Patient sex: F
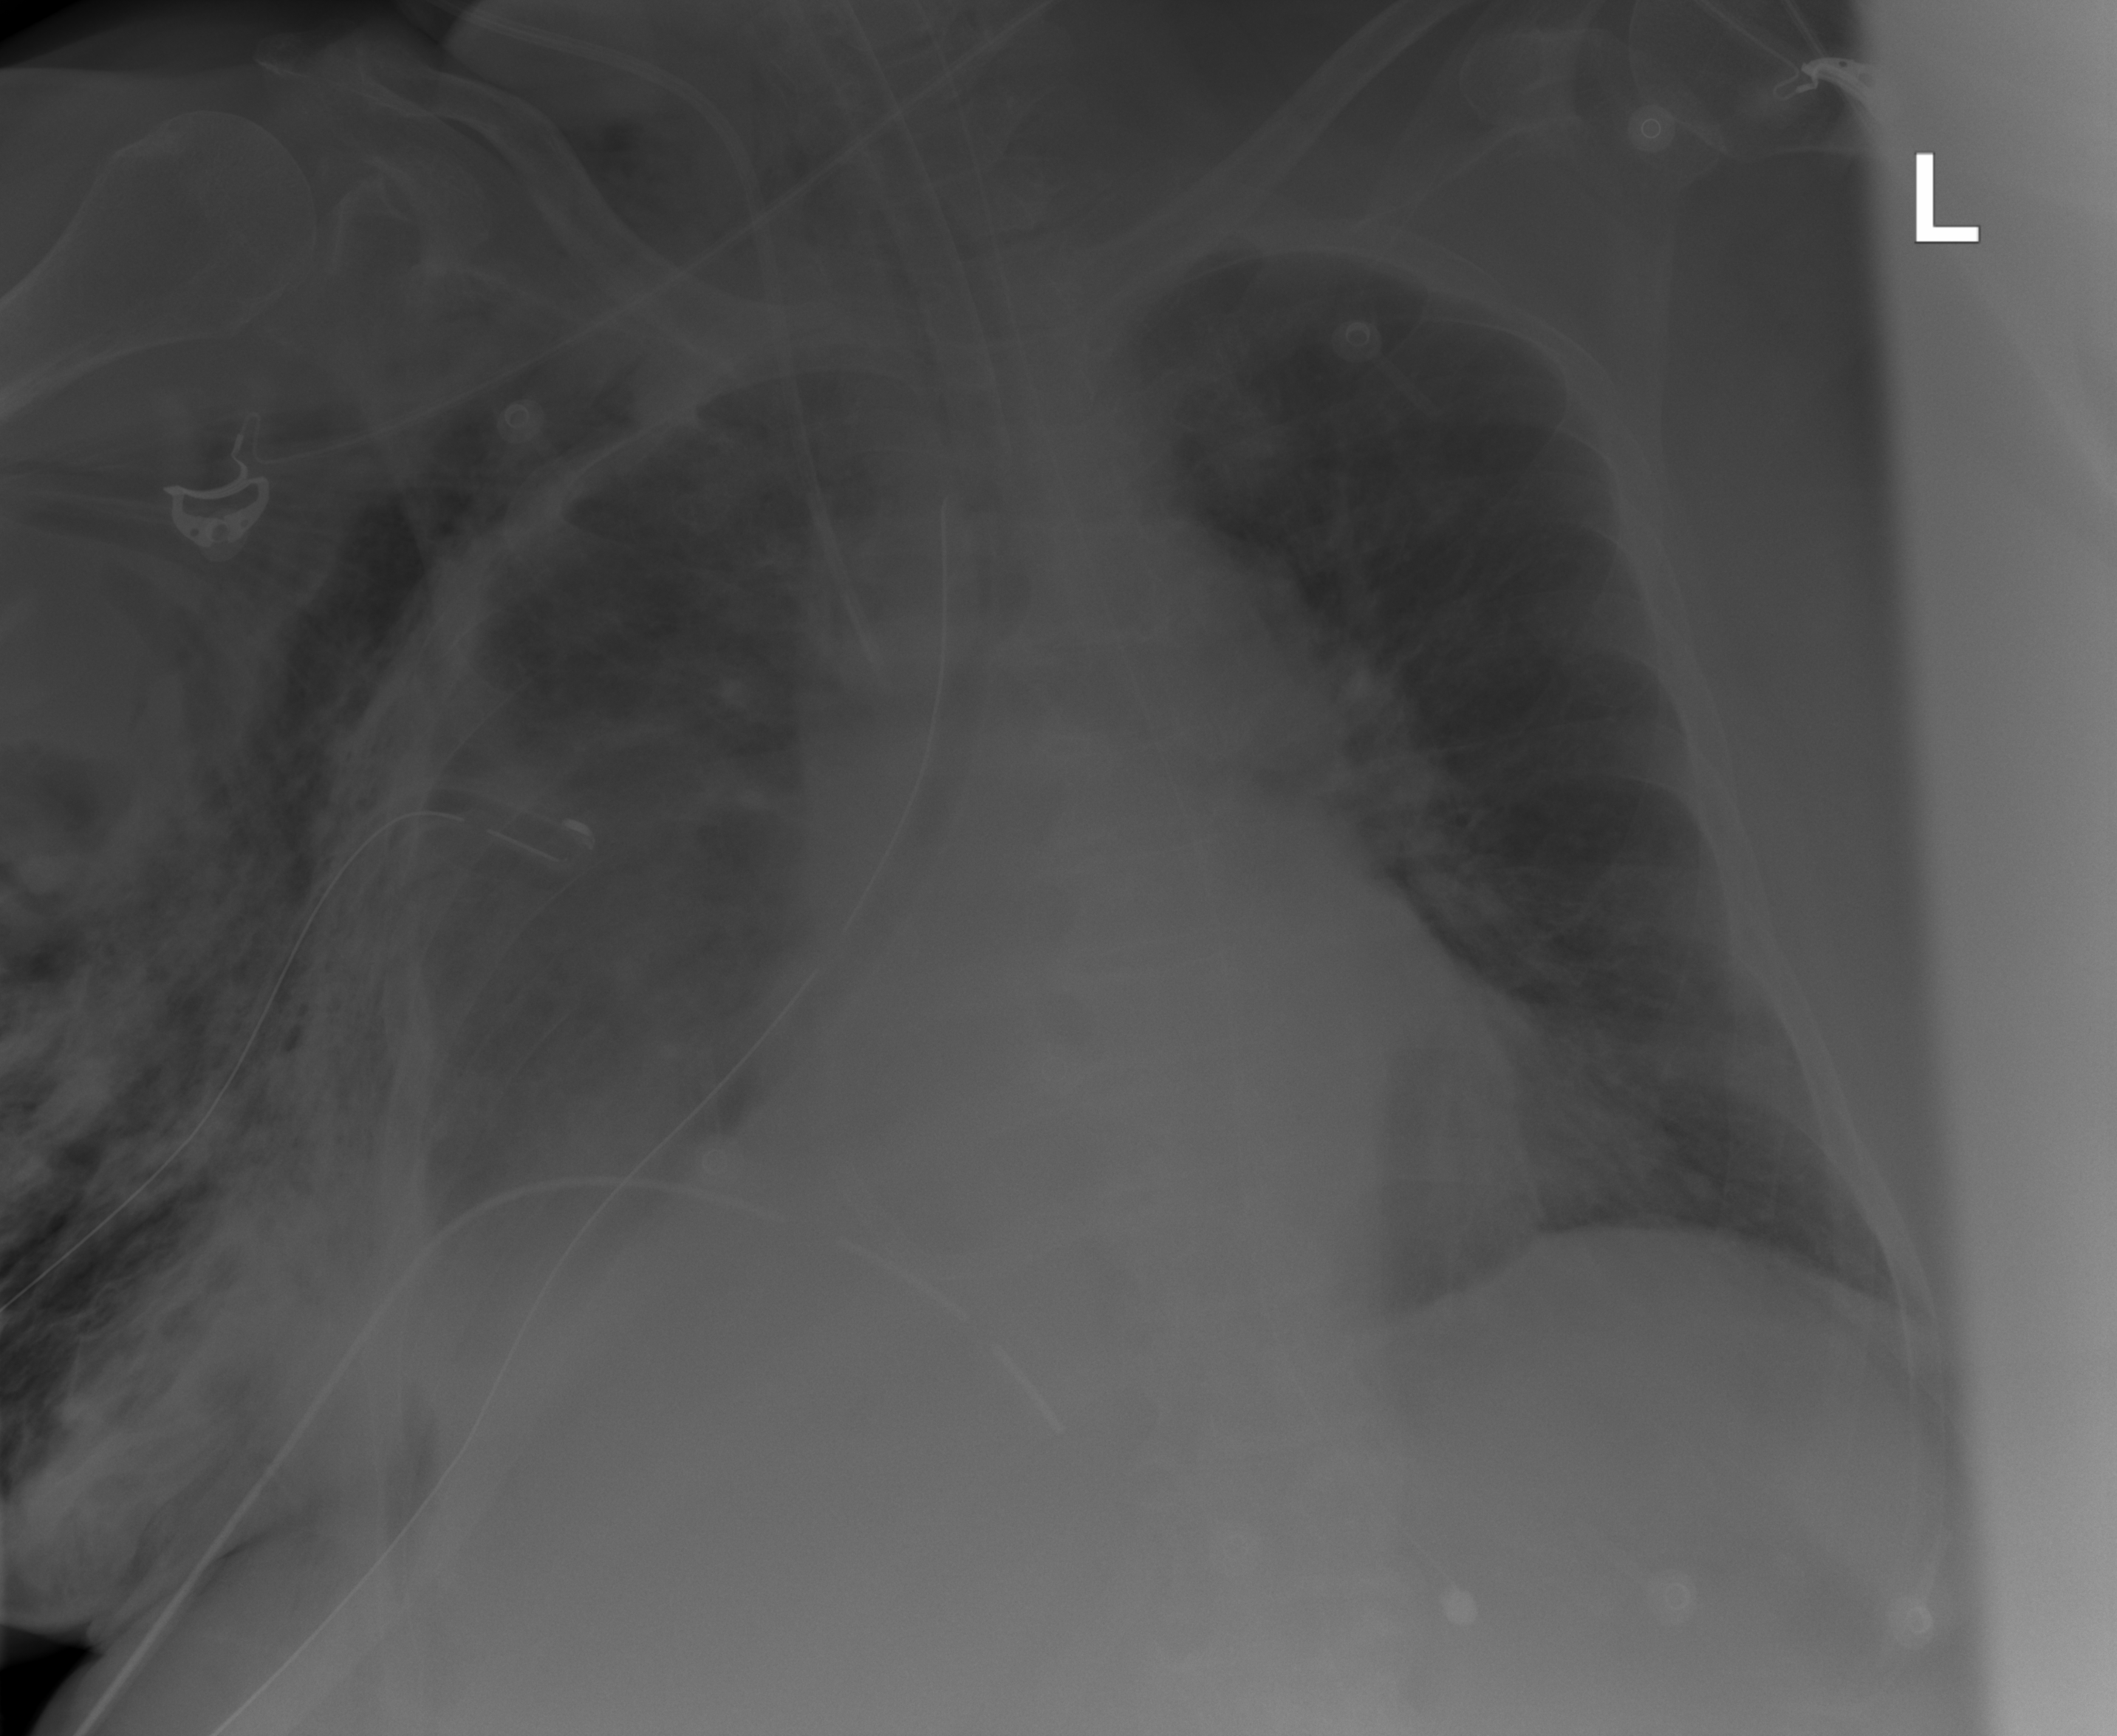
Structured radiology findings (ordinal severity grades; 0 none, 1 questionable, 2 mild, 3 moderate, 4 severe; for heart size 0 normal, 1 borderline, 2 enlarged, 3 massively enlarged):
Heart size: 0
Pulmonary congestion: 0
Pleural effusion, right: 3
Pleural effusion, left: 0
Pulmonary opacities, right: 2
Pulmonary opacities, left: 0
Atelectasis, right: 3
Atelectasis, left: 1